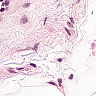
Metastatic tissue present: no